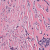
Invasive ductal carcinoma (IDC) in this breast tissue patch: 1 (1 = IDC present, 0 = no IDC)